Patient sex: M
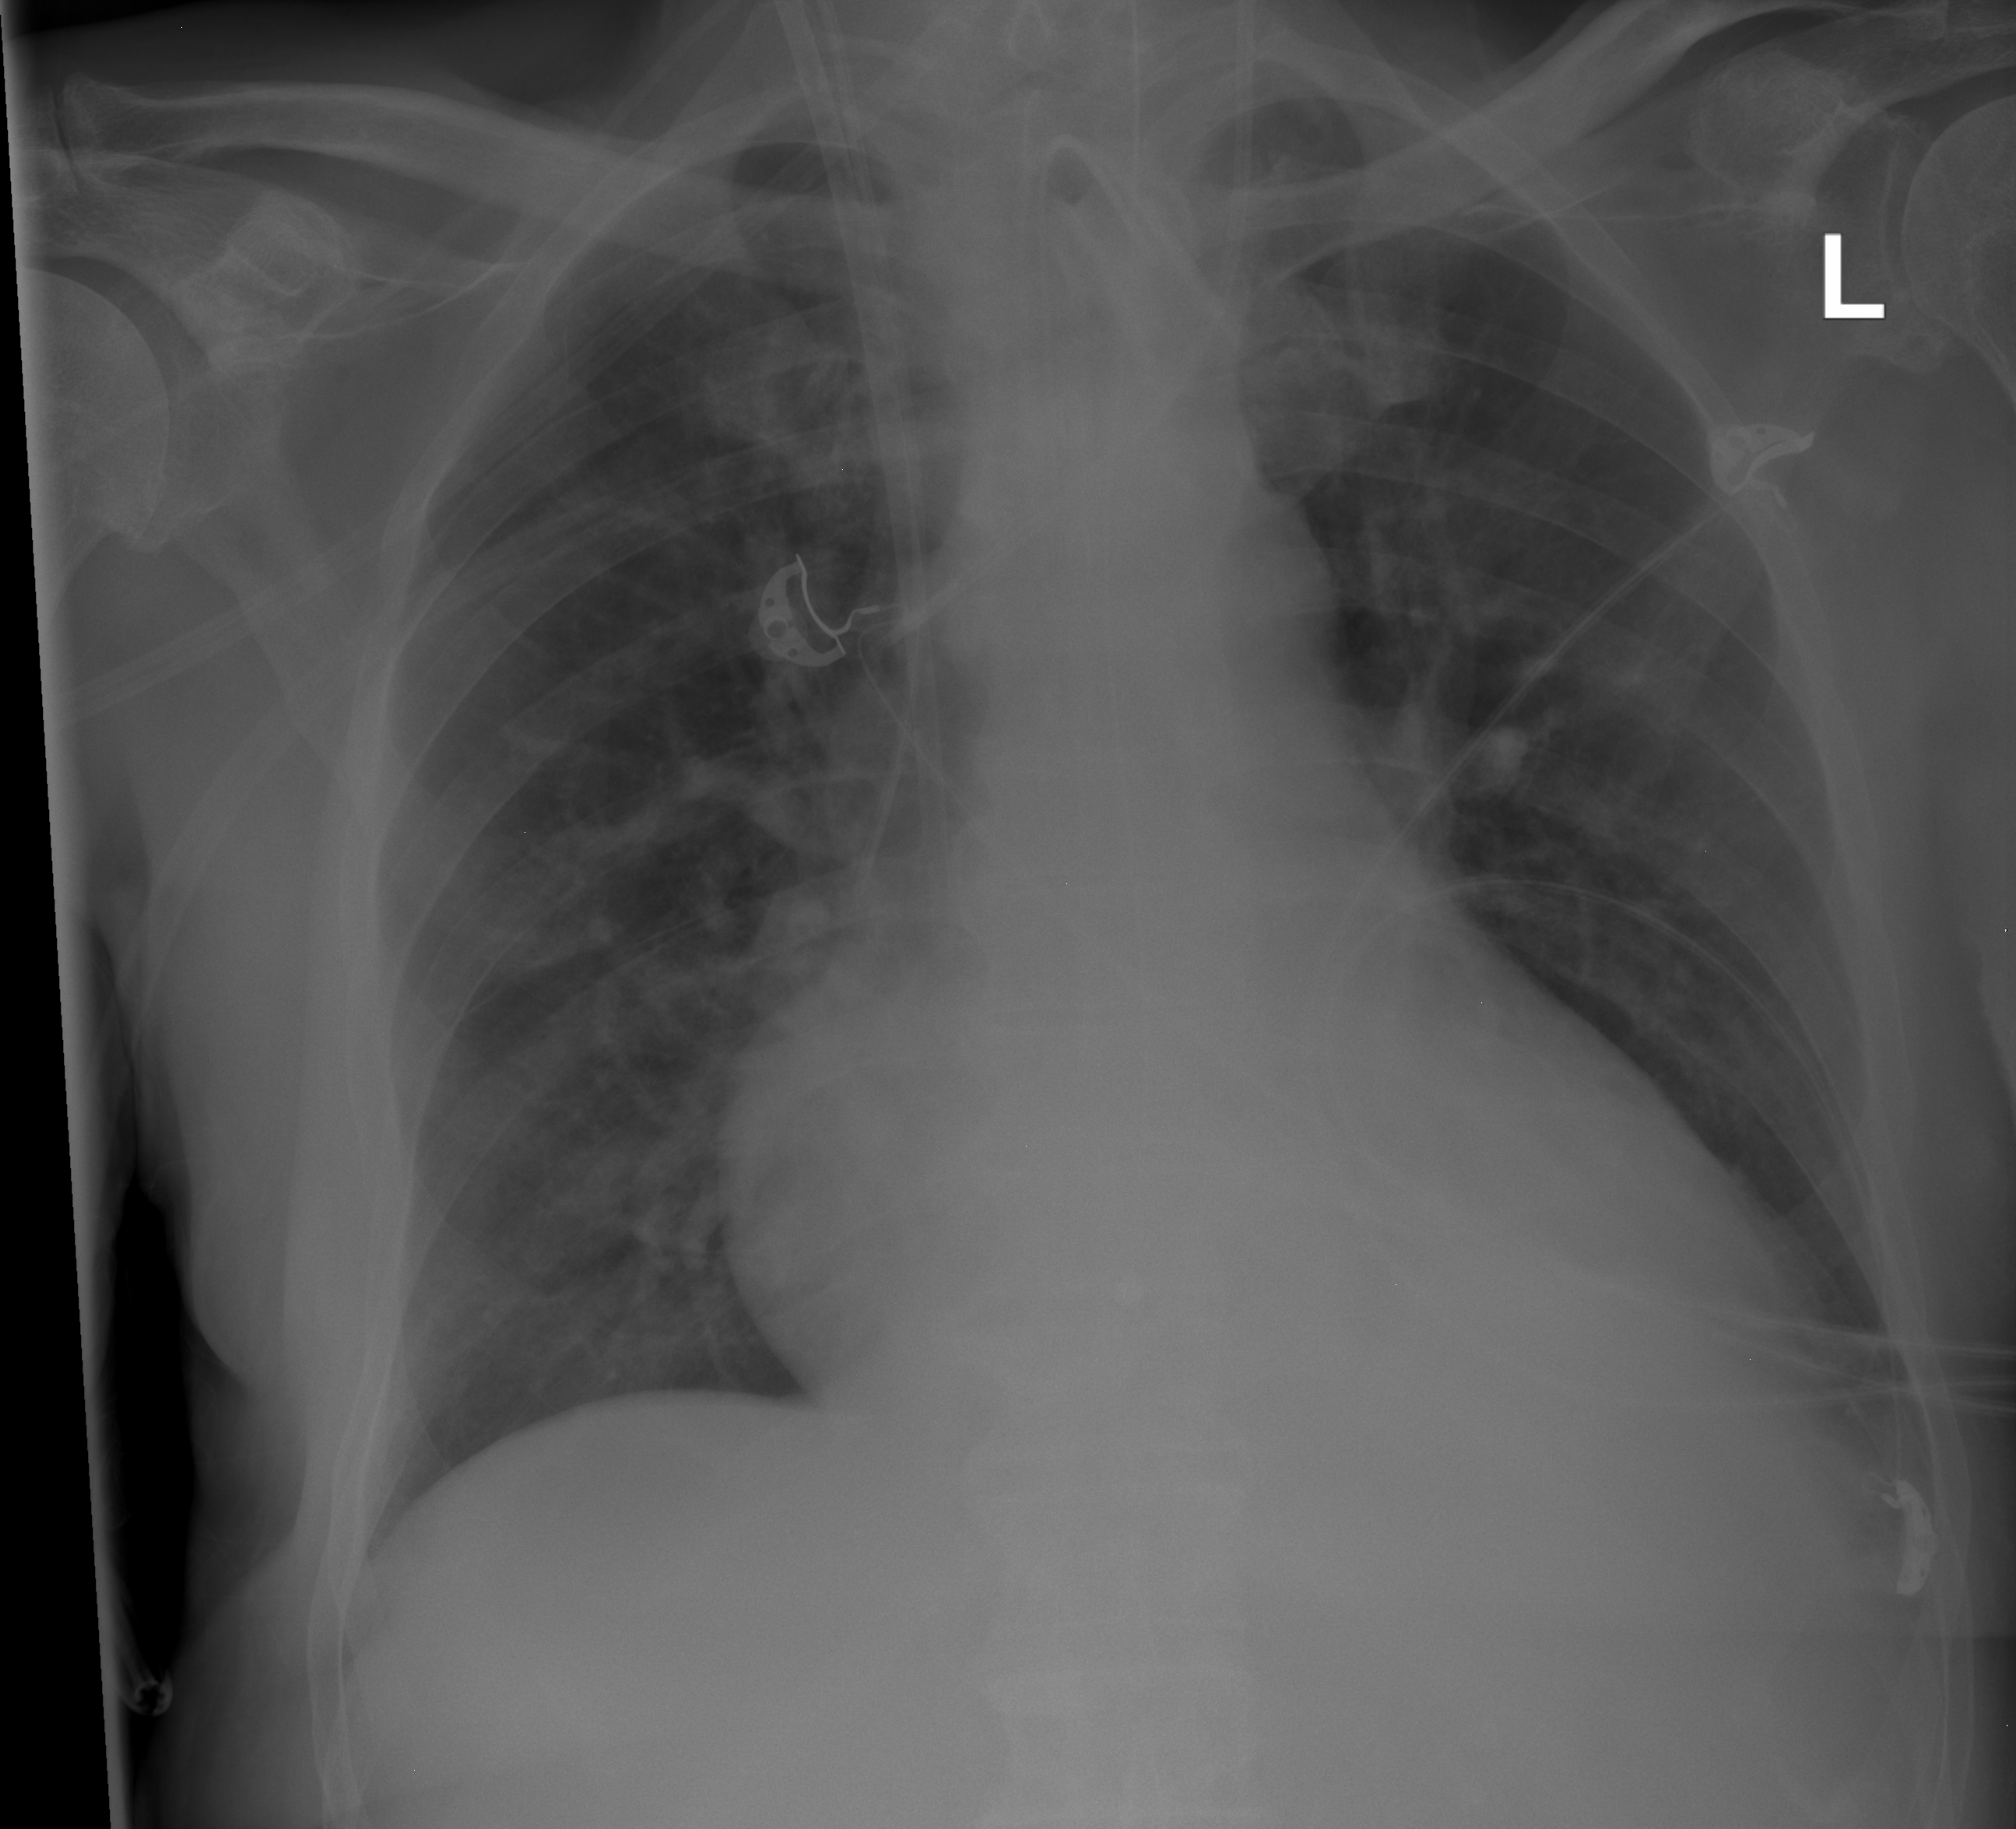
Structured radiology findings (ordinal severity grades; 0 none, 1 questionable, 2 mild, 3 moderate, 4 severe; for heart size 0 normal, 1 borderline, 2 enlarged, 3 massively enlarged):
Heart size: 2
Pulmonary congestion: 0
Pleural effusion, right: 0
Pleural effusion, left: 1
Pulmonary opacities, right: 0
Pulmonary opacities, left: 0
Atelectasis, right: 0
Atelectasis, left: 1